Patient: sex M, age 47
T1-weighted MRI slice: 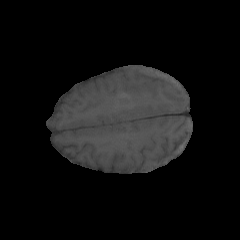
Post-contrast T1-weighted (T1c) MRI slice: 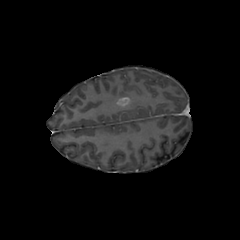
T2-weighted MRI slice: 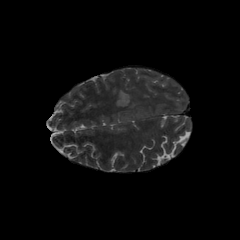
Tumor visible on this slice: yes
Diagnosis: Glioblastoma, IDH-wildtype
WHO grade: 4